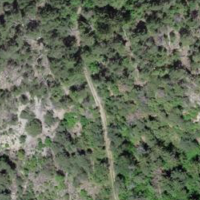
EUNIS habitat code: 43
Species observed at this site:
Cephalanthera longifolia